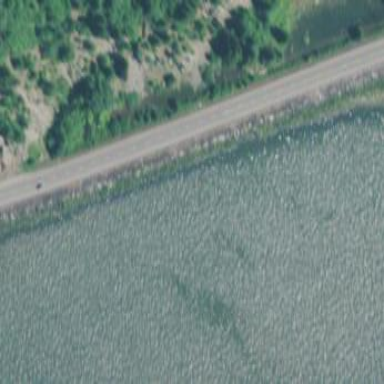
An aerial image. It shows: Breakwater structure.